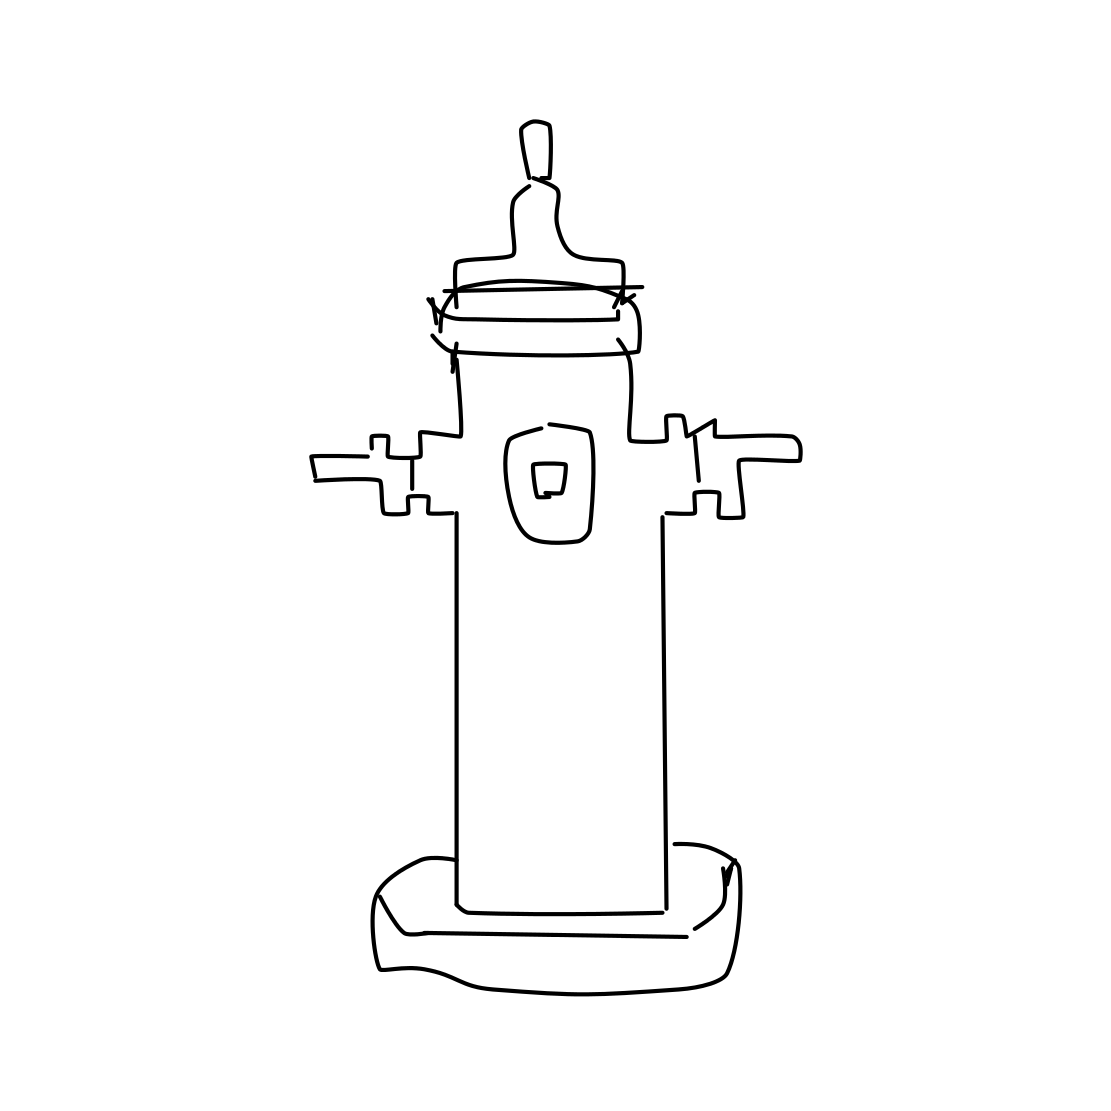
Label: fire hydrant